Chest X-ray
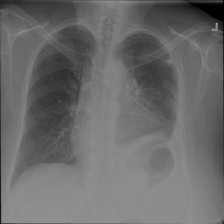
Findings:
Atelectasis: positive
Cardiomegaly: negative
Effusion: positive
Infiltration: negative
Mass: negative
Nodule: negative
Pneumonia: negative
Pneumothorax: negative
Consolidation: negative
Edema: negative
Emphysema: negative
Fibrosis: negative
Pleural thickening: positive
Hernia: negative